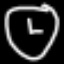
Label: clock